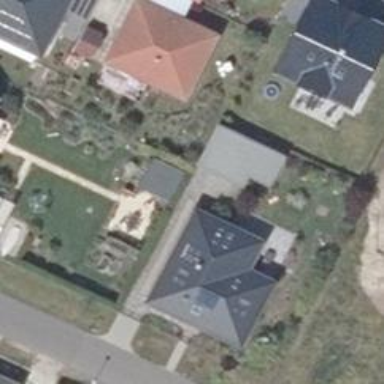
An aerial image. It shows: Detached building.